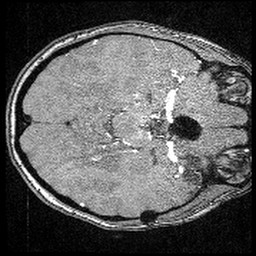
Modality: angio
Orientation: axial
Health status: ill
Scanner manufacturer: siemens
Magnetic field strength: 3 T
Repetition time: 0.021 s
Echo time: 0.0036 s